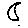
Label: moon